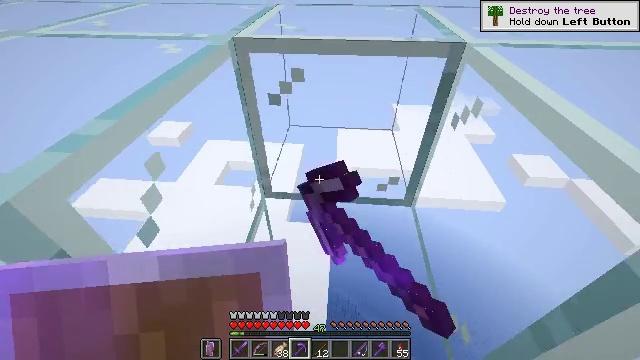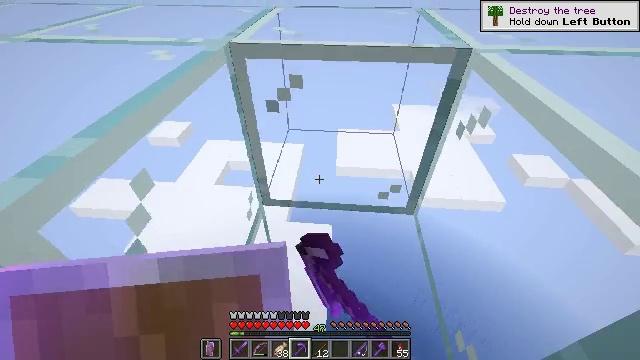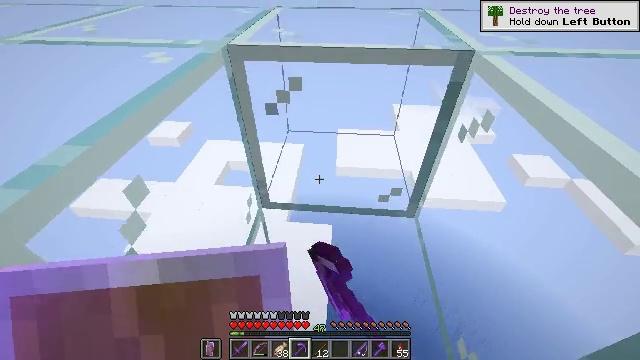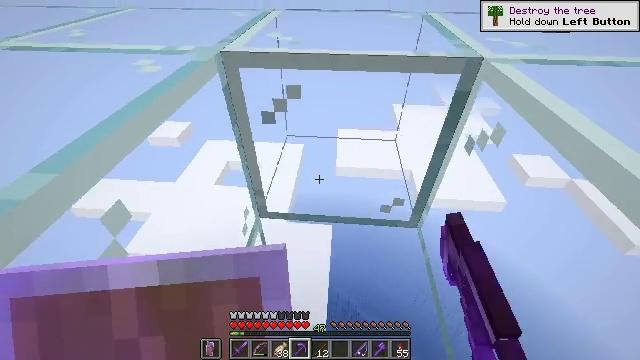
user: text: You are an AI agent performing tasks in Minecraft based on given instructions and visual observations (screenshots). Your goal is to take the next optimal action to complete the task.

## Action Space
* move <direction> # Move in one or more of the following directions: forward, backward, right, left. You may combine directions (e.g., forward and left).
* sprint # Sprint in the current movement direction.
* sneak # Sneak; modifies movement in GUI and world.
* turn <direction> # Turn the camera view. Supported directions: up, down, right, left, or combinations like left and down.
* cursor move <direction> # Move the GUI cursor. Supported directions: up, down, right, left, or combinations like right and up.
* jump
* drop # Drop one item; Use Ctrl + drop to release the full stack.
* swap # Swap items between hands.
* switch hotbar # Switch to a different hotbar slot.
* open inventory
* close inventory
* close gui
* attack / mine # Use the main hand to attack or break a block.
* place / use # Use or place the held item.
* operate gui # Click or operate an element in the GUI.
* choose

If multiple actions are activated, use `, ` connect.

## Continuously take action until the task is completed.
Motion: motion action
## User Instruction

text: Destroy the glass.
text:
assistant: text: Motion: move forward, sneak, attack / mine
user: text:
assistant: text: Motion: move forward, sneak, attack / mine
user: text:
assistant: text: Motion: move forward, sneak, attack / mine
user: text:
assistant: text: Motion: sneak, attack / mine